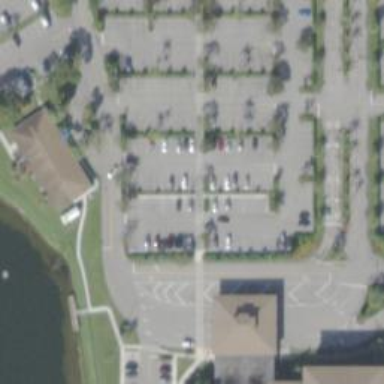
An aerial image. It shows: Parking space is available.